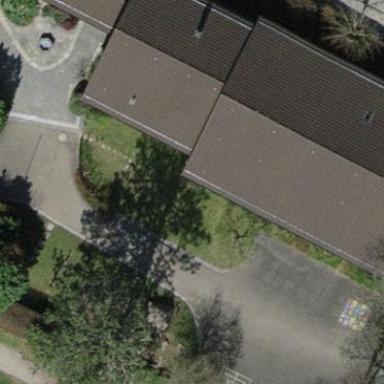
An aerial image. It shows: School building.